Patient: sex M, age 68
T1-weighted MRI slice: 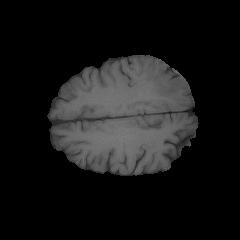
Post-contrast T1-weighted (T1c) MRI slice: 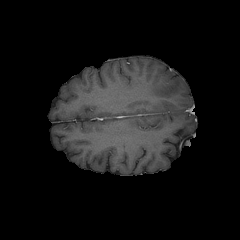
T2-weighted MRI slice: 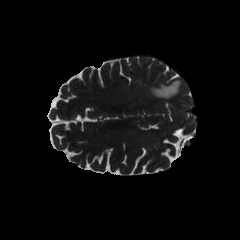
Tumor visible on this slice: yes
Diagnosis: Glioblastoma, IDH-wildtype
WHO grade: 4